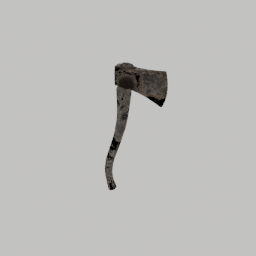
Label: tools